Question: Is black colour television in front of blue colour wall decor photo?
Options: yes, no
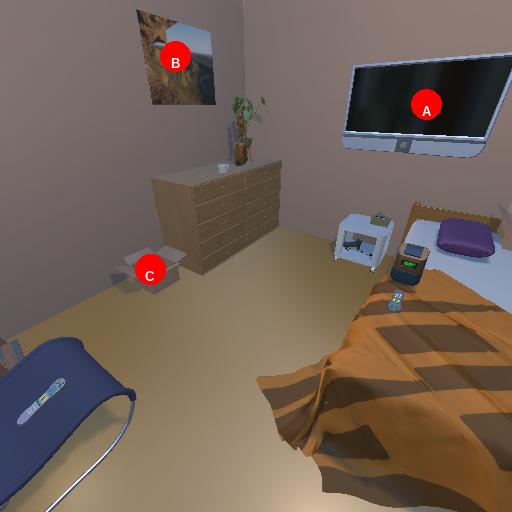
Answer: yes